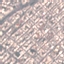
Land use / land cover: Residential